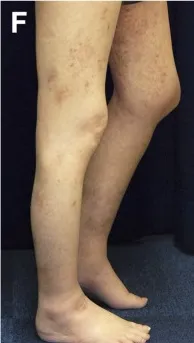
Small pigmented macules with skin sclerosis contracture of the left Achilles tendon.
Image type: radiology (x_ray)